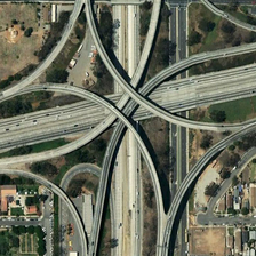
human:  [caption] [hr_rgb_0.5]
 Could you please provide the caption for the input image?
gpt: Like a flower in the shape of an overpass.

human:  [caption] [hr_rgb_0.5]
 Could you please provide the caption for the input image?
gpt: Flowers shaped like flyovers.

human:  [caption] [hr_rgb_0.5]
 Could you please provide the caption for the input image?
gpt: Like flowers in the shape of an overpass.

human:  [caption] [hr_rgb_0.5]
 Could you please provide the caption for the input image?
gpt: there are some trees under the overpass .

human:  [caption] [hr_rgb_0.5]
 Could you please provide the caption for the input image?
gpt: Like a flower in the shape of an overpass.